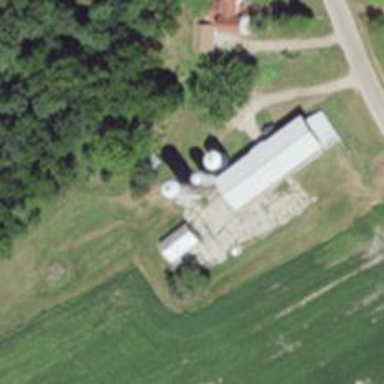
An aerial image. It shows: Silo.